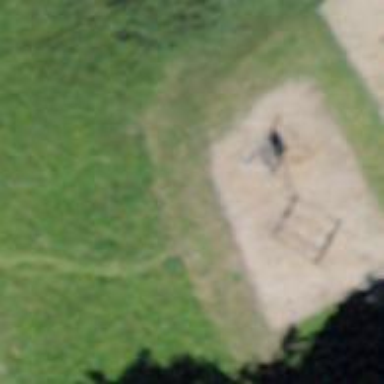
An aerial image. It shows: Playground area for leisure land.